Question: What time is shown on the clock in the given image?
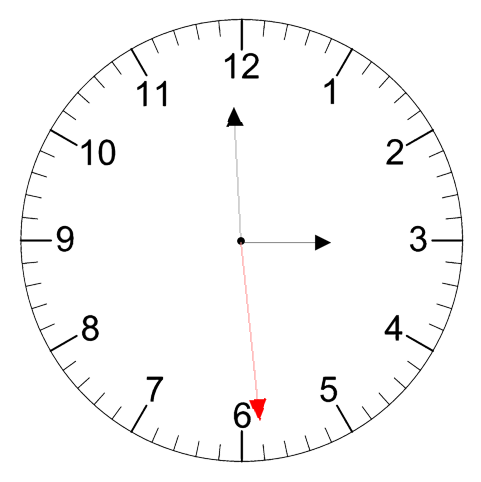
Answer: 02:59:29